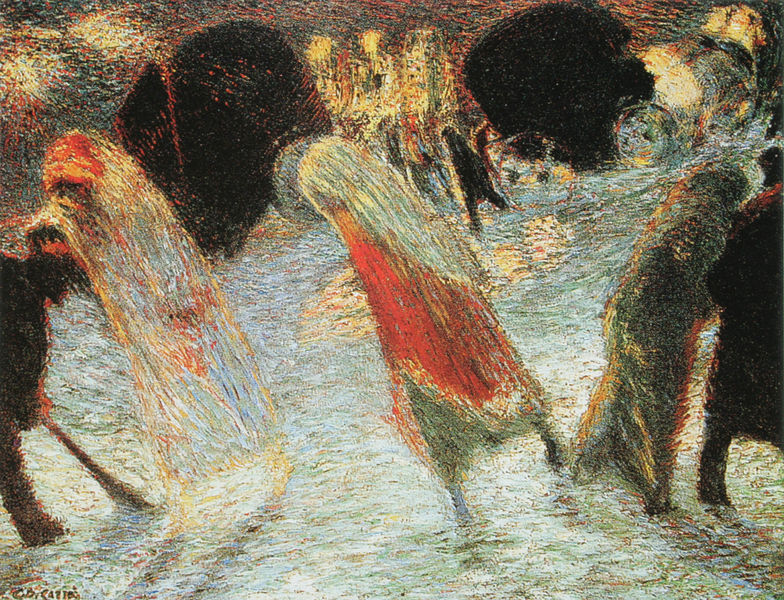
Titel: Nach dem Theater
Künstler: Carlo Carrà
Standort: London
Institution: Privatbesitz
Schlagwörter: blau, dunkel, mann, umhang, wasser, frauen, gelb, menschen, bewegung, hell, licht, lichter, schwarz, straße, weiss, rot, schnee, beige, signatur, kalt, brücke, gehen, haare, paar, gebeugt, höhle, stock, beine, farbig, wellen, pointilismus, farben, linien, winter, kutsche, figuren, duktus, besen, striche, silhouetten, bögen, punkte, wirbel, dynamik, öffnung, verschwommen, menschengruppe, umhänge, frieren, drehung, schief, schaufel, öffnungen, pointillismus, pointilistisch, torbögen, schreitende, verschwimmen, fegen, gehende, kippen, straßenkehrer, kippt, schneesaufeln